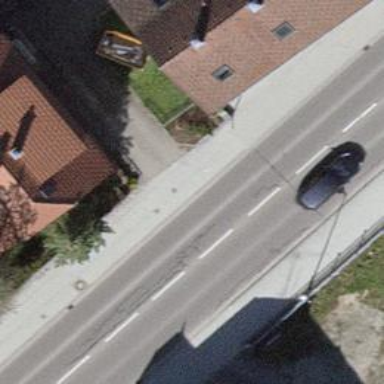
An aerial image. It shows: Primary highway with asphalt surface. There are sidewalks on both sides of the road.